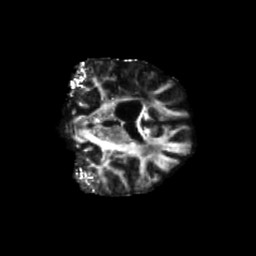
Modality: FA
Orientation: coronal
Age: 69
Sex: female
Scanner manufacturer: siemens
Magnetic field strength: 3 T
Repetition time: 5.47 s
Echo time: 0.0854 s